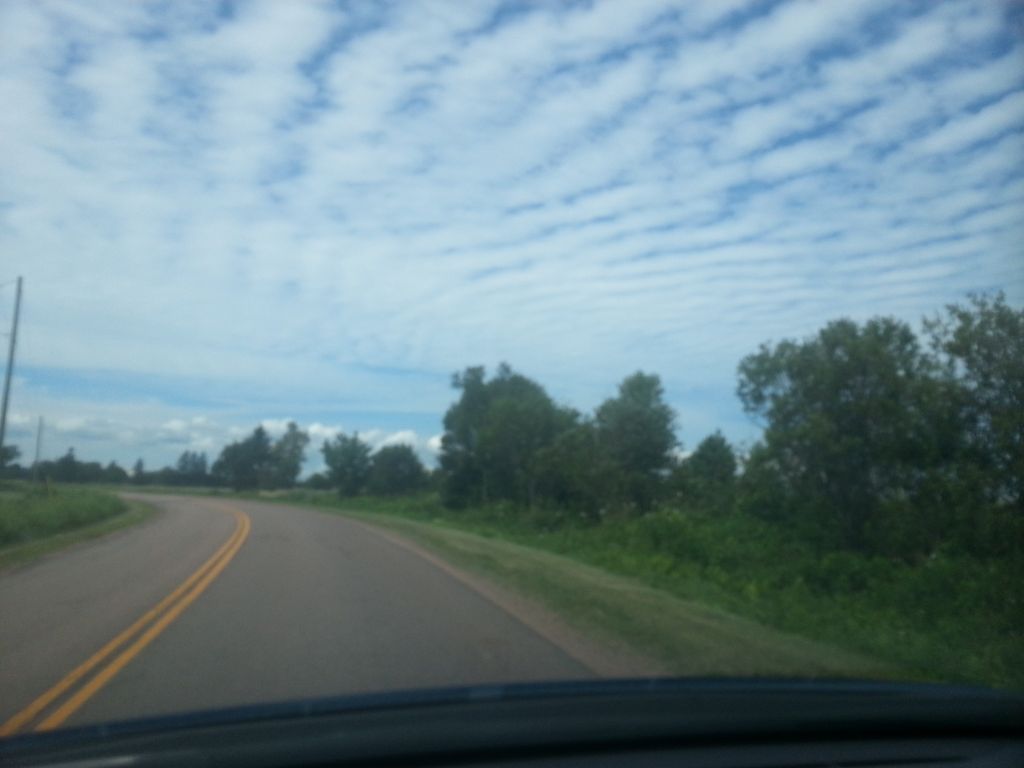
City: charlottetown